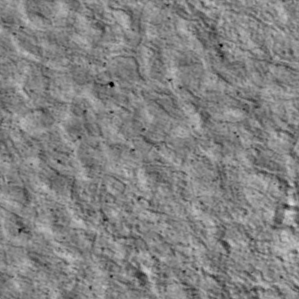
Label: non_frost